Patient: sex M, age 64
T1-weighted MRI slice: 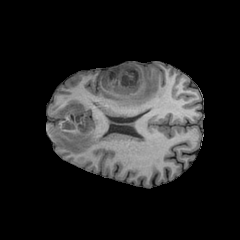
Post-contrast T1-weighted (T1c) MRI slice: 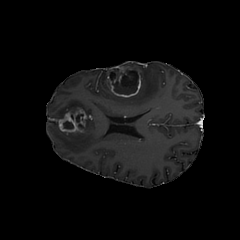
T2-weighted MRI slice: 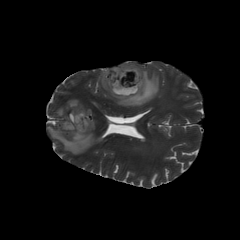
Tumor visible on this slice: yes
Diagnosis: Glioblastoma, IDH-wildtype
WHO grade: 4